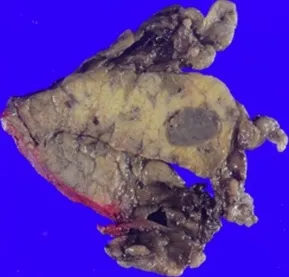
A: Macroscopic examination of the intra-pancreatic nodule revealed features resembling splenic tissue with the presence of Malpigian corpuscles within a vascular red pulp background.
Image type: pathology (h&e)